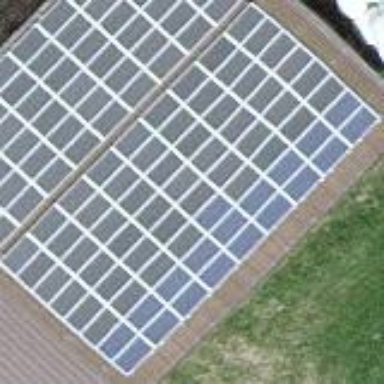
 consisting of solar photovoltaic panels."